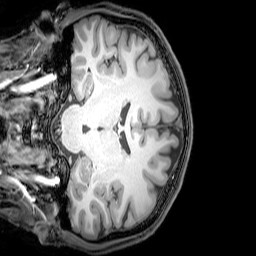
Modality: T1w
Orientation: coronal
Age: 25
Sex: male
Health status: healthy
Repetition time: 0.081 s
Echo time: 0.037 s